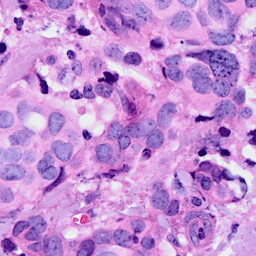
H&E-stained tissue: Breast